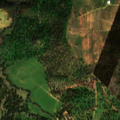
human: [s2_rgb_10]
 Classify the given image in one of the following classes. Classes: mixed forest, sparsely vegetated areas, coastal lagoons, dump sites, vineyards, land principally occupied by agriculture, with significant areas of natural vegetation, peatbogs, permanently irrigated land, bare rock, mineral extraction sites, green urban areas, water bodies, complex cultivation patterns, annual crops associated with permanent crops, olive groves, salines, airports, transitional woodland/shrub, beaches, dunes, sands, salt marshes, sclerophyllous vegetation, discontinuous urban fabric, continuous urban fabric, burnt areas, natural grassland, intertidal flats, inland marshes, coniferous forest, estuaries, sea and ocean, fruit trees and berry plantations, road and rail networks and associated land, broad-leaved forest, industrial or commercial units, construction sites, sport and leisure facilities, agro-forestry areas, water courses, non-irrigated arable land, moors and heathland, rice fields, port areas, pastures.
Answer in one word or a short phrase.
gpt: non-irrigated arable land, permanently irrigated land, vineyards, complex cultivation patterns, agro-forestry areas, broad-leaved forest